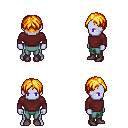
a pixel art fantasy rpg character, male body template, dark elf, purple skin, maroon long-sleeve shirt, teal pants, light blonde parted hairstyle, maroon shoes, four views (front, back, left, right), 2x2 character sprite sheet, small pixel art, hard edges, no anti-aliasing